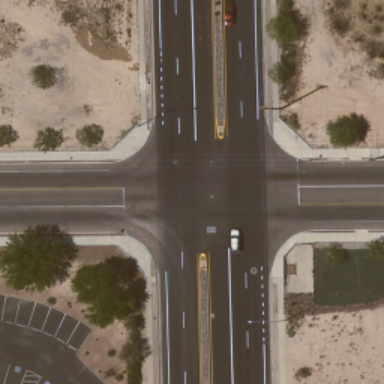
An intersection with a few cars on the road .